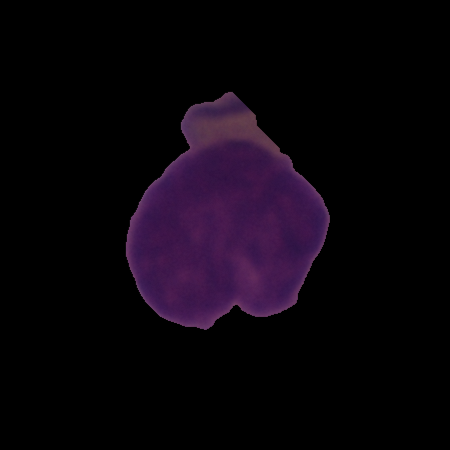
Label: healthy